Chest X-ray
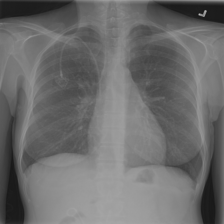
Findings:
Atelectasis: negative
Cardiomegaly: negative
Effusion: negative
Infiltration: positive
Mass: negative
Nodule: negative
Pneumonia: negative
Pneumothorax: negative
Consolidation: negative
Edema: negative
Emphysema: negative
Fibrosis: negative
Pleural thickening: negative
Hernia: negative